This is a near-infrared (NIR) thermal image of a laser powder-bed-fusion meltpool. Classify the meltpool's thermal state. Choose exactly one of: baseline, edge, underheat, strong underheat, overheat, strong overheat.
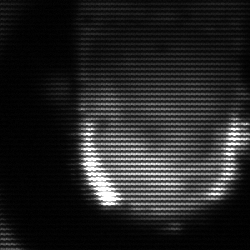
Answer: baseline